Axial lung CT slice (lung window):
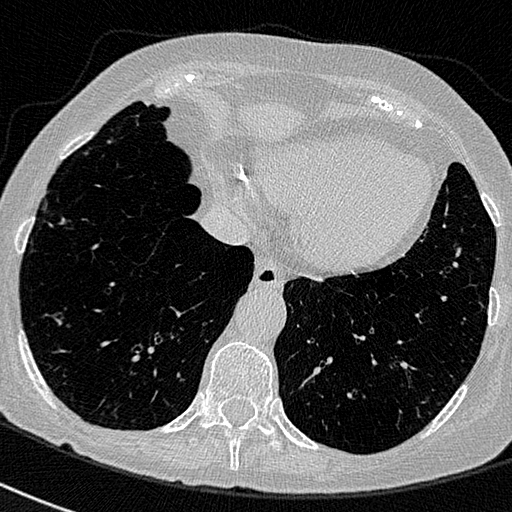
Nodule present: no